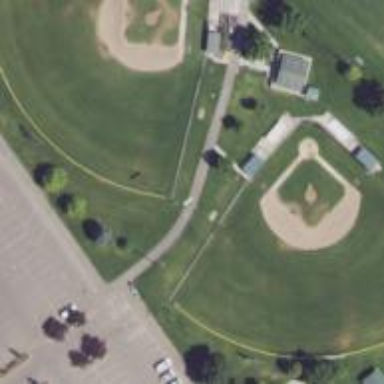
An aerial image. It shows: Baseball pitch for leisure and sports activities.